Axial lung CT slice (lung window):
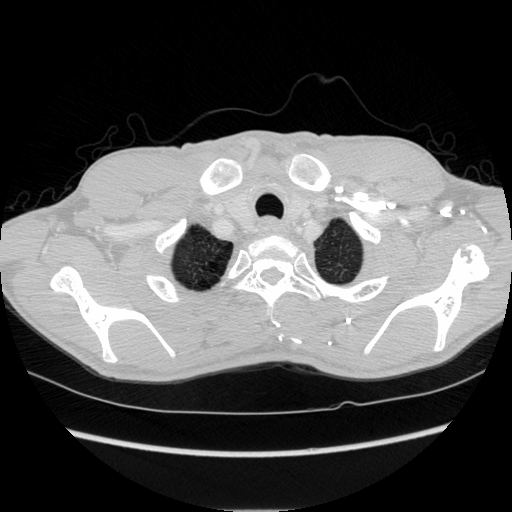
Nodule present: no